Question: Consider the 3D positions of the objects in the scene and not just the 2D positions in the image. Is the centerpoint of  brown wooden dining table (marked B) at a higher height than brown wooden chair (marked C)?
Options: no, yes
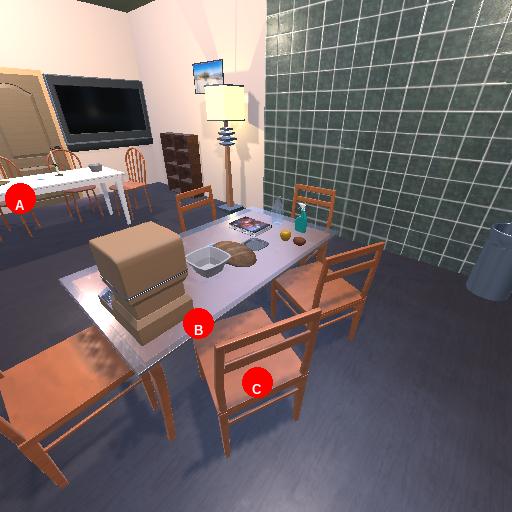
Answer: no